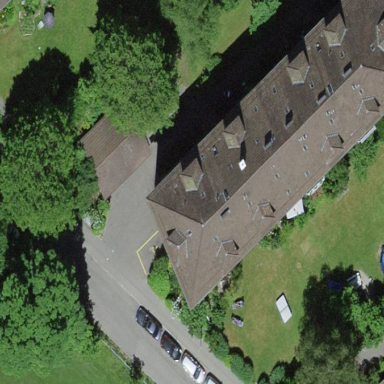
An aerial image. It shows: Hipped roof on apartment building.